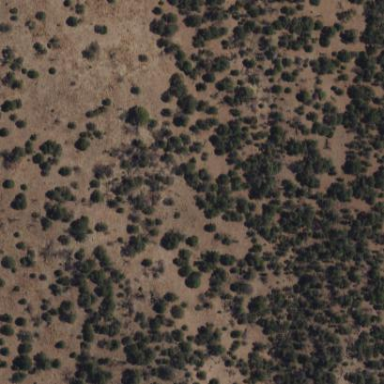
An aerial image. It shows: Patch of scrub vegetation.